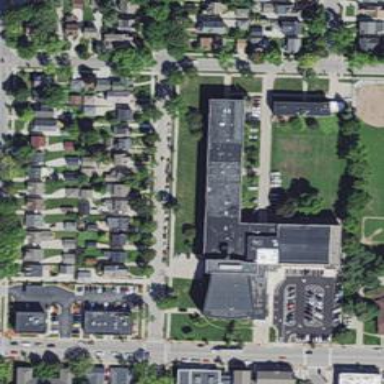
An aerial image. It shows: School building.